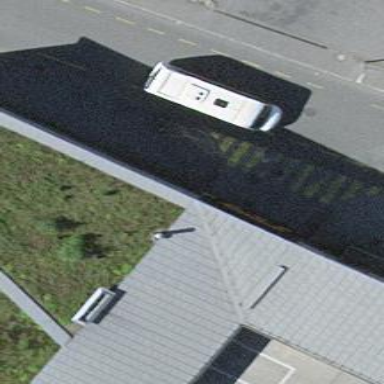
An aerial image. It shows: Rooftop parking entrance.